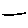
Label: line